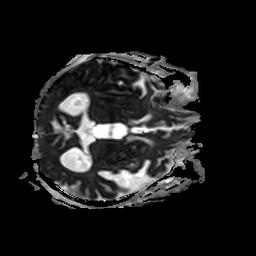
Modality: ADC
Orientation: axial
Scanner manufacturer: philips
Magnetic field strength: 3 T
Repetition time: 3.601 s
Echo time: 0.076 s